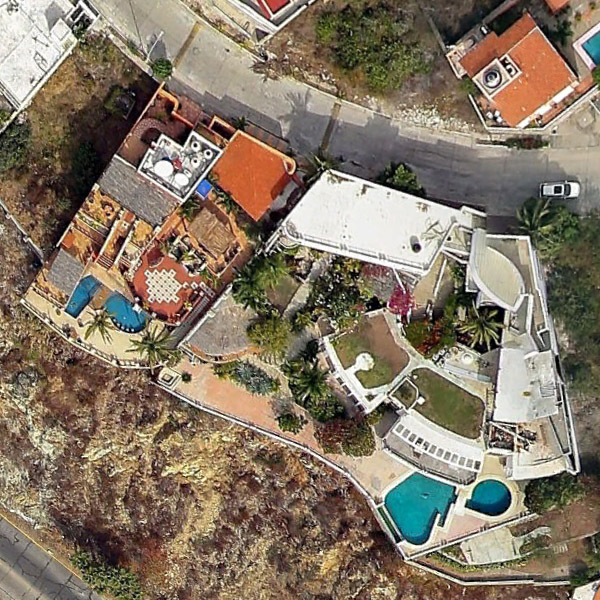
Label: Resort